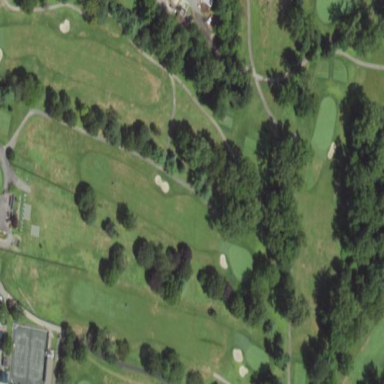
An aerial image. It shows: Grassy area designated as golf fairway.